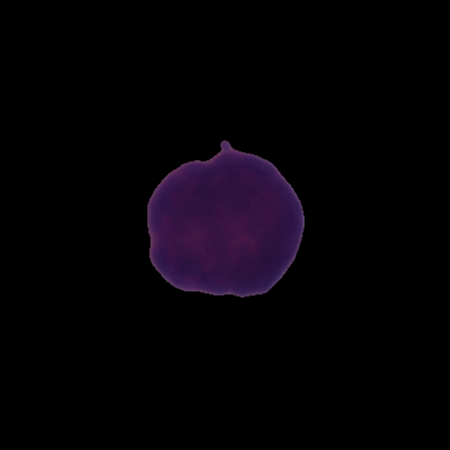
Label: healthy